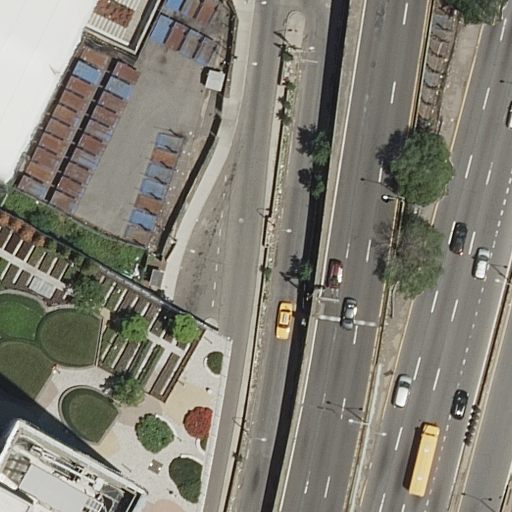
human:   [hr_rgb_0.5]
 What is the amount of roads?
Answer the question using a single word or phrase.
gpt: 11

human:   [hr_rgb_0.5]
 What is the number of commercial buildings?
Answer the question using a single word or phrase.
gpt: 0

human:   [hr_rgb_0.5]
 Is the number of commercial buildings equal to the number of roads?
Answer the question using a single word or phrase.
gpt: no

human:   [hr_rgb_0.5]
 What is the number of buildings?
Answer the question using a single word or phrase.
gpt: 2

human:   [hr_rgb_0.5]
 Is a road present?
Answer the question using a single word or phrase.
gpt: yes

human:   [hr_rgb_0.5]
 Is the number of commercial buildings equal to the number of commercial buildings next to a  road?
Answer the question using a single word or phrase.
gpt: yes

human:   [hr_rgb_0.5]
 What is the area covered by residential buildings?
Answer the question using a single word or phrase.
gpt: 1339m2

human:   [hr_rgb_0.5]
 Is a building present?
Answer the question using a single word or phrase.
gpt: yes

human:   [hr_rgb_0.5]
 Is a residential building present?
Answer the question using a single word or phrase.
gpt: yes

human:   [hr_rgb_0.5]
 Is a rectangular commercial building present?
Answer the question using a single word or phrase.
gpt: no

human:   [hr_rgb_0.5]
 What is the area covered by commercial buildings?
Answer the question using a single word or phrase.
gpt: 0m2

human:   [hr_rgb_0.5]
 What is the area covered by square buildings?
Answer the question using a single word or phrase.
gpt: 0m2

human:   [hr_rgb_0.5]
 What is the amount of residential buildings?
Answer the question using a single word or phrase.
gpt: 2

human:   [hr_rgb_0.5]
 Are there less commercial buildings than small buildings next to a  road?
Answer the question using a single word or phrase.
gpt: no

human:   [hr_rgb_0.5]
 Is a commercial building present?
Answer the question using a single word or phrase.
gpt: no

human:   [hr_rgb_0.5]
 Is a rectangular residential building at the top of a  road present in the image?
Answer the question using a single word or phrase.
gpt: yes

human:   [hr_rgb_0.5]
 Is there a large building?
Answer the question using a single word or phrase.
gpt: yes

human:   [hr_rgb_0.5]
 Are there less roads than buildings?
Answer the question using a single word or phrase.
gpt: no

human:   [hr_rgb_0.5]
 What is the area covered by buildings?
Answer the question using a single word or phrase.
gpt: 1339m2

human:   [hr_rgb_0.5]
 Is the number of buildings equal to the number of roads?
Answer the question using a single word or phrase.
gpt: no

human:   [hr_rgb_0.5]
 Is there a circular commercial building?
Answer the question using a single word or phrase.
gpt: no

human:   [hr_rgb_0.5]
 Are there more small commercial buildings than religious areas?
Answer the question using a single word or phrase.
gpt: no

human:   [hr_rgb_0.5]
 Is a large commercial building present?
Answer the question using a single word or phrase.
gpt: no

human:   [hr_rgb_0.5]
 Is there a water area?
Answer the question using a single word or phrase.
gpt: no

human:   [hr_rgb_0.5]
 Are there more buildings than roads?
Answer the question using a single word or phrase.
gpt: no

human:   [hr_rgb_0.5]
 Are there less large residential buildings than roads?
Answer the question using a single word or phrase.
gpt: yes

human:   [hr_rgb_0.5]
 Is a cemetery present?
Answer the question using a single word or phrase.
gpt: no

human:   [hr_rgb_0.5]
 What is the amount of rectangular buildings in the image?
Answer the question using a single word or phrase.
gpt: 2

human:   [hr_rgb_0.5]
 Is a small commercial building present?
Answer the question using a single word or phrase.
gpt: no

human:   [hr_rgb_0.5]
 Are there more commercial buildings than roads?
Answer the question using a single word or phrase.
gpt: no

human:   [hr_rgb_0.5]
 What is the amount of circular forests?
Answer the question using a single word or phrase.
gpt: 0

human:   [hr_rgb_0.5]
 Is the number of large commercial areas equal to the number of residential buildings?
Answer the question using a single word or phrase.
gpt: no

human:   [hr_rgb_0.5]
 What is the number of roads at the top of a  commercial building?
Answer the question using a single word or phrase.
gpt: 0

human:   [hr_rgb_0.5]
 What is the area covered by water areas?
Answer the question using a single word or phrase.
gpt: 0m2

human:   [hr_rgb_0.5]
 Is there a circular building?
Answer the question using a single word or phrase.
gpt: no

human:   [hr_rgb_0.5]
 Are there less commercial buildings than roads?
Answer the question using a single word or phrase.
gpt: yes

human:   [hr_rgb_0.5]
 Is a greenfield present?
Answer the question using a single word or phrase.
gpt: no

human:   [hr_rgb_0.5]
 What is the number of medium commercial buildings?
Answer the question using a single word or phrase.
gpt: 0

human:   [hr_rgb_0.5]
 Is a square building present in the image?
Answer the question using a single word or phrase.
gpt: no

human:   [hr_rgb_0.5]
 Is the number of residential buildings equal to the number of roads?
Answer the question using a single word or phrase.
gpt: no

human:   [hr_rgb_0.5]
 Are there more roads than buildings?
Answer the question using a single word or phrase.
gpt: yes

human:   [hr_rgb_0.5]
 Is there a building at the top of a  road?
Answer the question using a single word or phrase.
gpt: yes

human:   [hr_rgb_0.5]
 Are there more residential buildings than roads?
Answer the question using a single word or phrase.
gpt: no

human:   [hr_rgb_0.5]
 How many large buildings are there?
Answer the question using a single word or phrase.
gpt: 1

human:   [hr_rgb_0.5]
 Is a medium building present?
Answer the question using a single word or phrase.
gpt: yes

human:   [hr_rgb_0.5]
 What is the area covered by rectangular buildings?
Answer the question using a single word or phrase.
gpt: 1339m2

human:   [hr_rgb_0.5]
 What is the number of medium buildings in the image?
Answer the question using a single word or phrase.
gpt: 1

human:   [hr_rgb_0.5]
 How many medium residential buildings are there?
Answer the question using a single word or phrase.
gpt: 1

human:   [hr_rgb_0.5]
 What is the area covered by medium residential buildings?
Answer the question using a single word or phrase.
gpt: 465m2

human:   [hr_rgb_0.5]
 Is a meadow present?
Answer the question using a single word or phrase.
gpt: no

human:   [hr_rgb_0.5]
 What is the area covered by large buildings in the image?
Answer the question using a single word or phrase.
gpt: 874m2

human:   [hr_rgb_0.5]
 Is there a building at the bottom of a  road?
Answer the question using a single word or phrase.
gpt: yes

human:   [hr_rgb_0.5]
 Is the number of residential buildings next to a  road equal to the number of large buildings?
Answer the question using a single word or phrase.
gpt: no

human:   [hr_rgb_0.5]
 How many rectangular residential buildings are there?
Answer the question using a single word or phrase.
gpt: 2

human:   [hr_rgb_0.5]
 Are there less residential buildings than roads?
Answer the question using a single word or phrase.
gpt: yes

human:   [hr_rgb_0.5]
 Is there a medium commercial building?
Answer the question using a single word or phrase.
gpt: no

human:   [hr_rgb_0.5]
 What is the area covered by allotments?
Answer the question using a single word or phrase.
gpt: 0m2

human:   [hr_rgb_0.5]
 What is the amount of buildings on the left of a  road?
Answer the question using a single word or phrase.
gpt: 2

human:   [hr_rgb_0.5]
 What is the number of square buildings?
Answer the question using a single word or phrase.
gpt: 0

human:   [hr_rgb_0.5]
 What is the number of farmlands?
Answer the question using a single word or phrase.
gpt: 0

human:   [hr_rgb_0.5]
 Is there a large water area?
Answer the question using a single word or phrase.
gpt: no

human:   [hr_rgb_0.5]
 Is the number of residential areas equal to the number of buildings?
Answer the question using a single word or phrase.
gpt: no

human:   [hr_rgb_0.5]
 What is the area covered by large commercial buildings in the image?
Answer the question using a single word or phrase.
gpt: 0m2

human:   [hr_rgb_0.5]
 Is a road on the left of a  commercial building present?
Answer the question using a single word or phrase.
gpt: no